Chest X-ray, AP view. Patient: 21 years old, sex M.
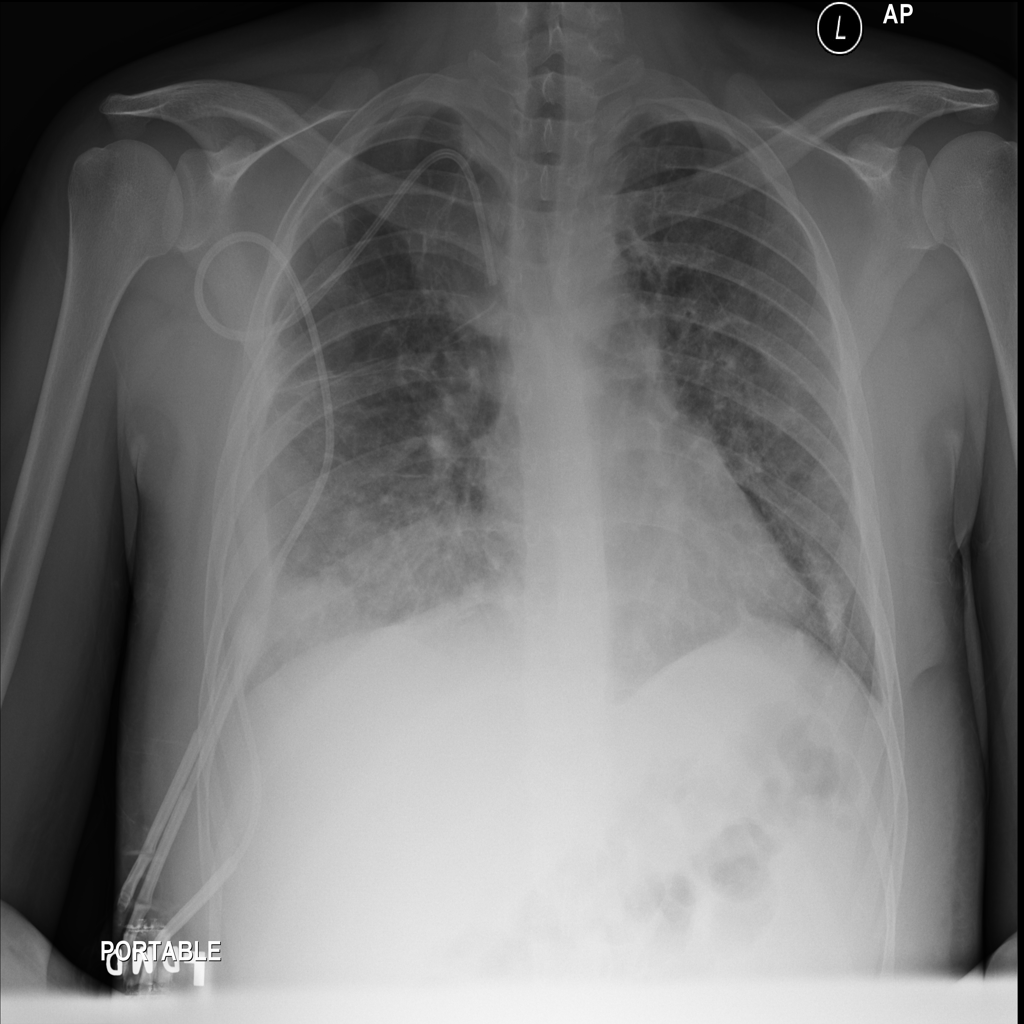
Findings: Atelectasis, Effusion, Infiltration, Pneumonia